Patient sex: F
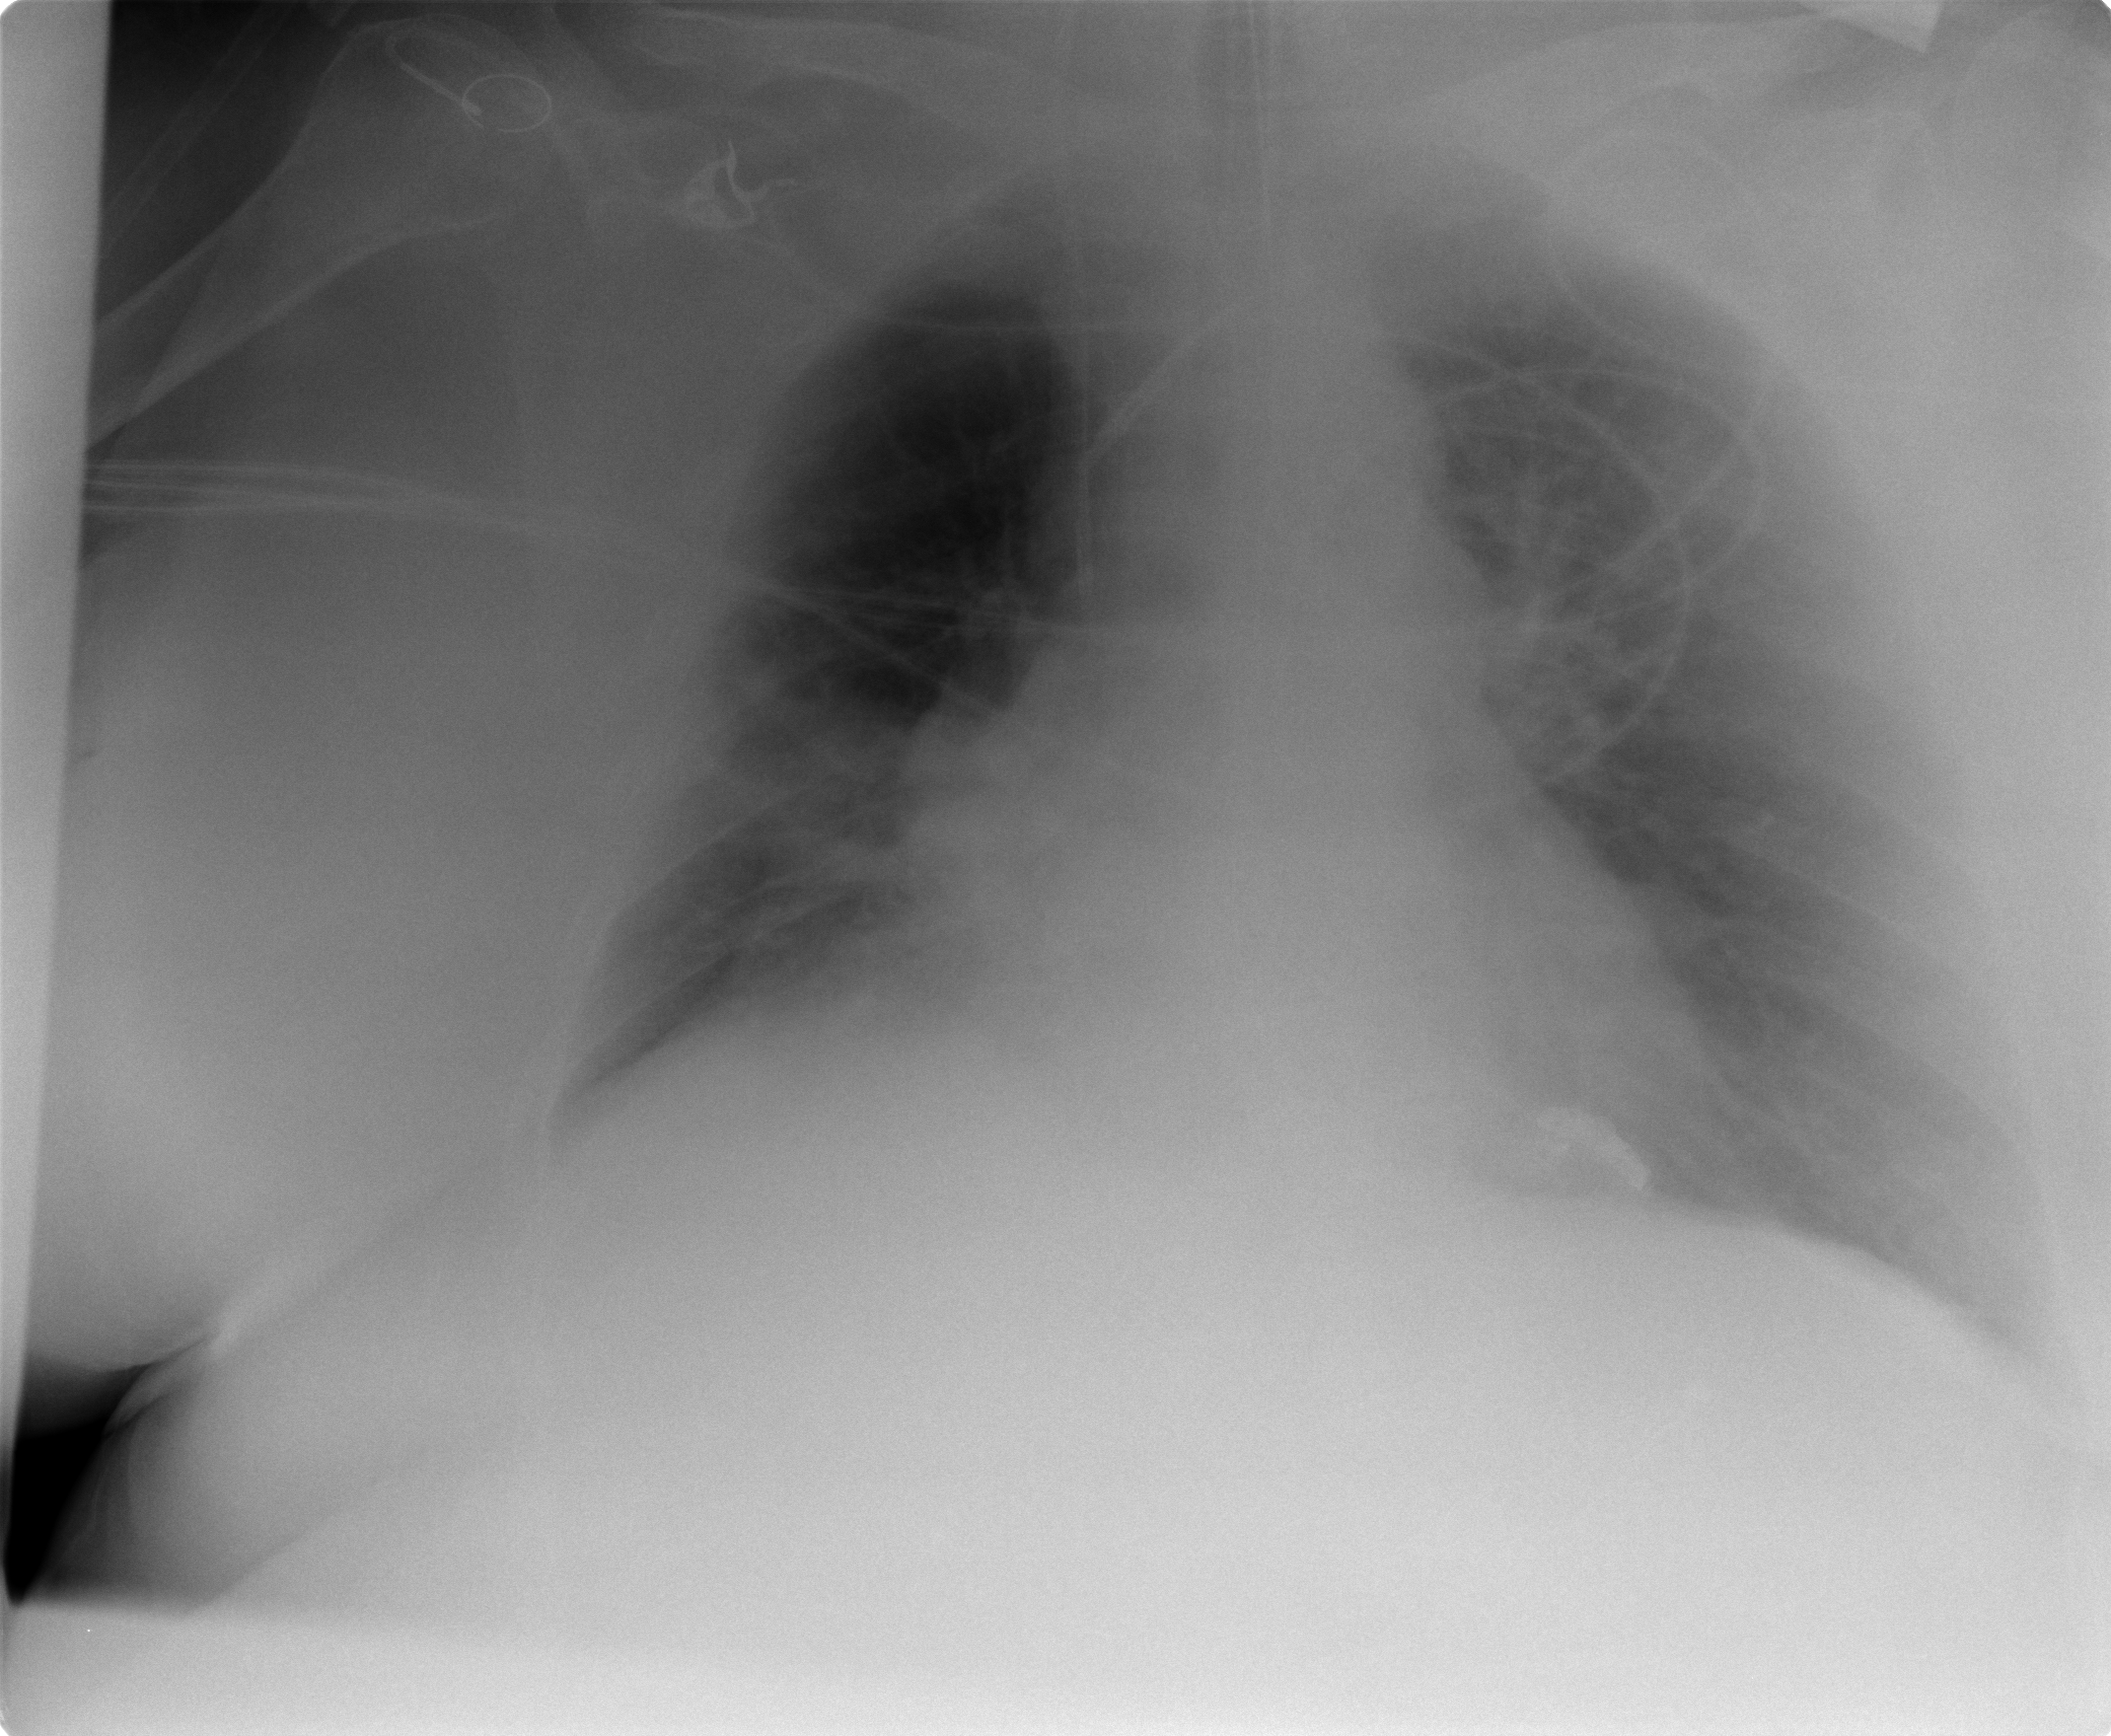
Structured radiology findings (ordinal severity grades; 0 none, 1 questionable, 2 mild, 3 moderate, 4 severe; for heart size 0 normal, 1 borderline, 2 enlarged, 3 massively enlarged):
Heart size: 2
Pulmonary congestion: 2
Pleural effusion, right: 2
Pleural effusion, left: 0
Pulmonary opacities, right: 2
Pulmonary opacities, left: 0
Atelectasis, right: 2
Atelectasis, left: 0